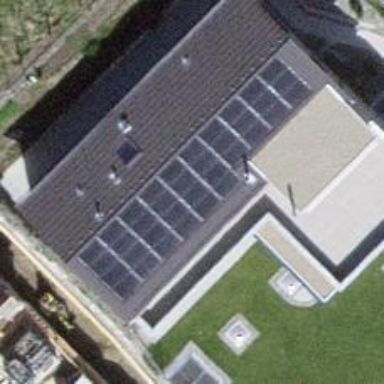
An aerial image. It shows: Solar power generator using photovoltaic method with solar photovoltaic panel types.